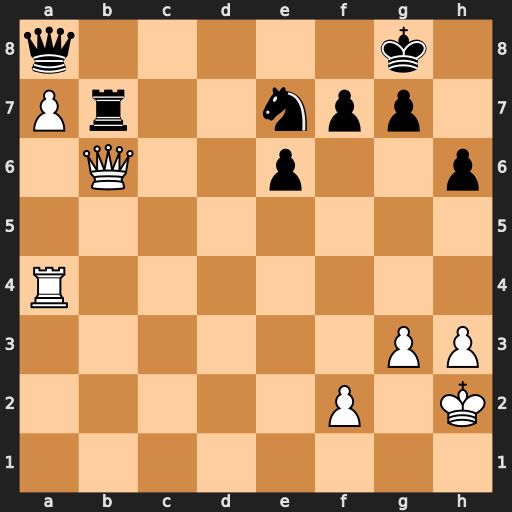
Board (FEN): q5k1/Pr2npp1/1Q2p2p/8/R7/6PP/5P1K/8
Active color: w
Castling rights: -
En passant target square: -
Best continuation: Qxb7 Qxb7 a8=Q+ Qxa8 Rxa8+